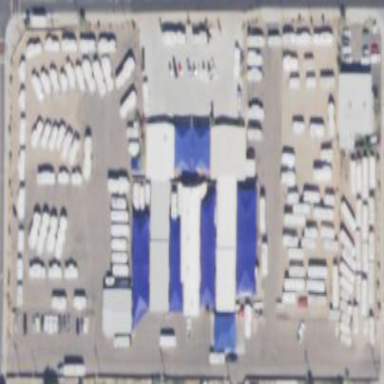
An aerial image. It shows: Caravan shop.